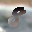
Label: 8